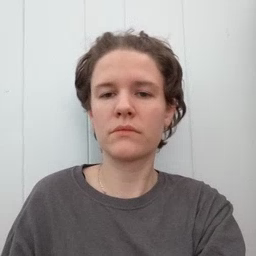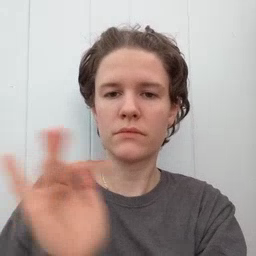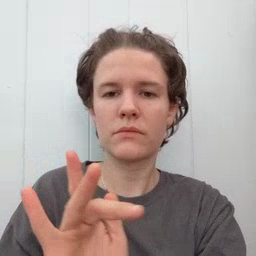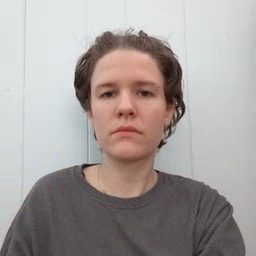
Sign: touch